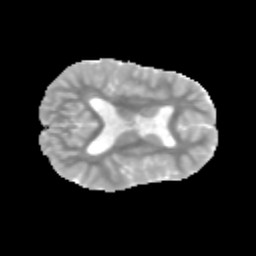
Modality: MD
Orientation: axial
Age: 9
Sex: male
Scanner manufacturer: siemens
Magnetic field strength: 3 T
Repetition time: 3.8 s
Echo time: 0.07 s